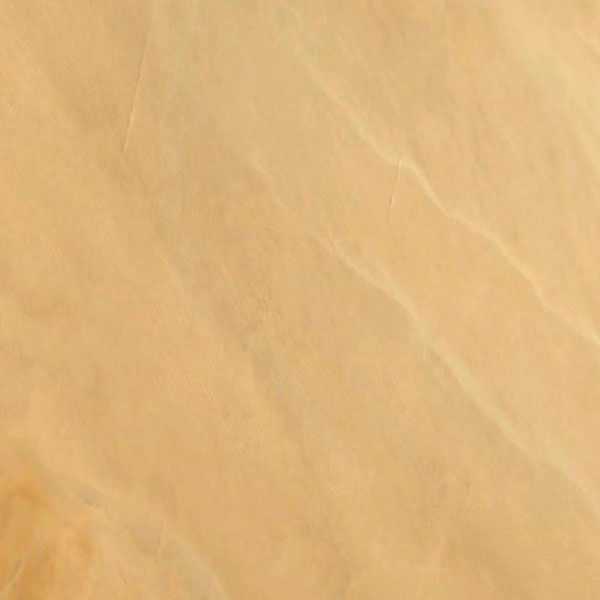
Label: Desert